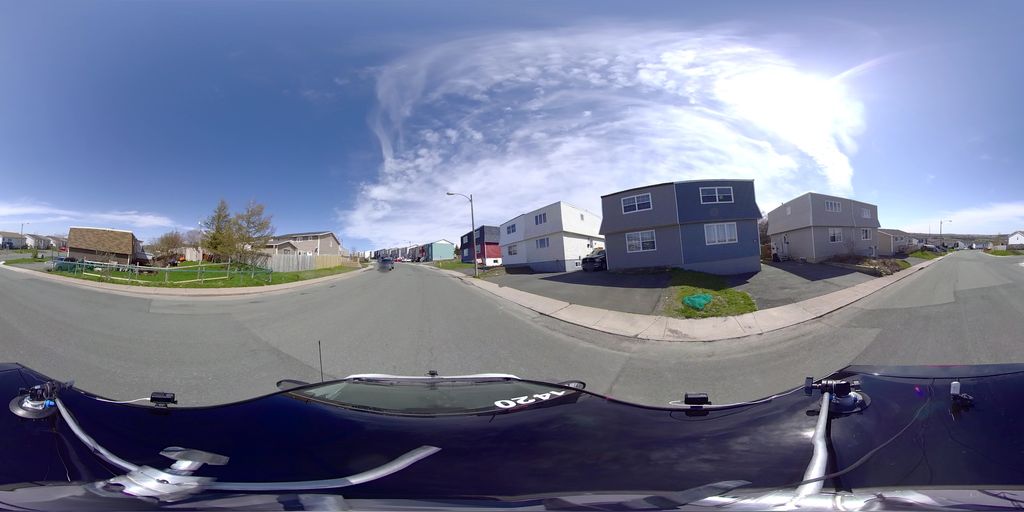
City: st_johns